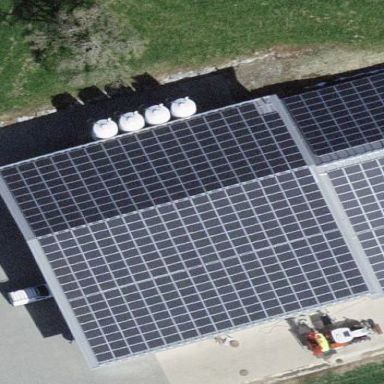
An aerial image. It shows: Solar power generator using photovoltaic panels.